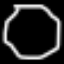
Label: octagon